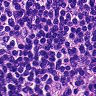
Metastatic tissue present: no